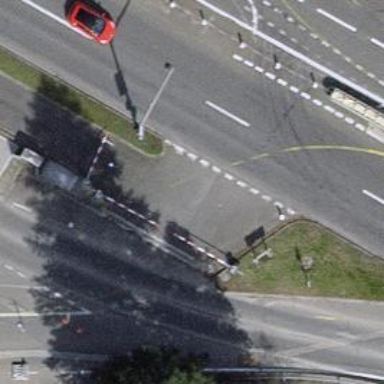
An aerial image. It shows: Road with "give way" sign.